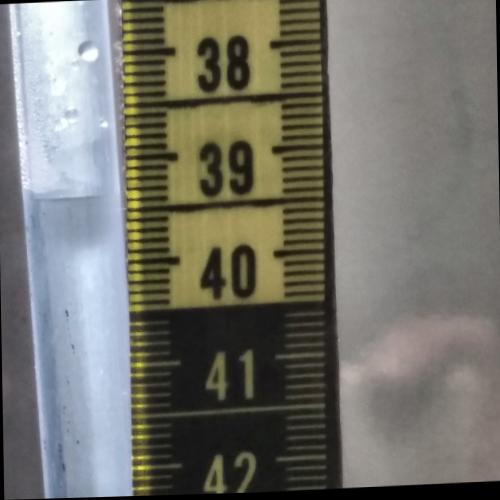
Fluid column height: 39.3 cm